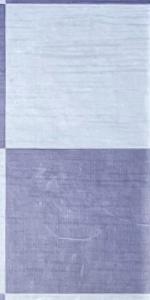
Label: Empty